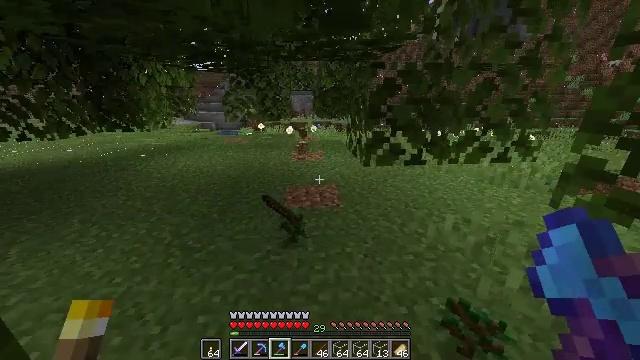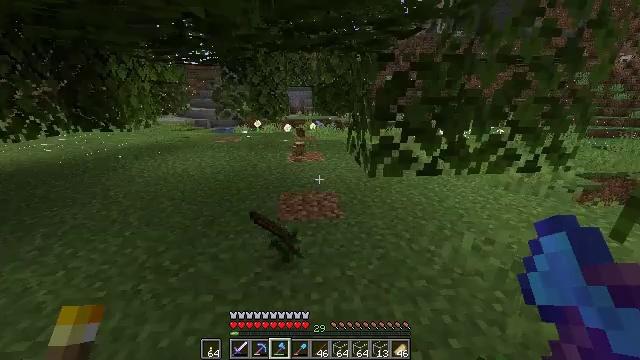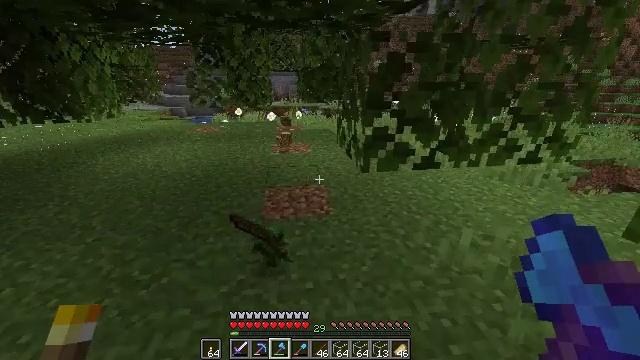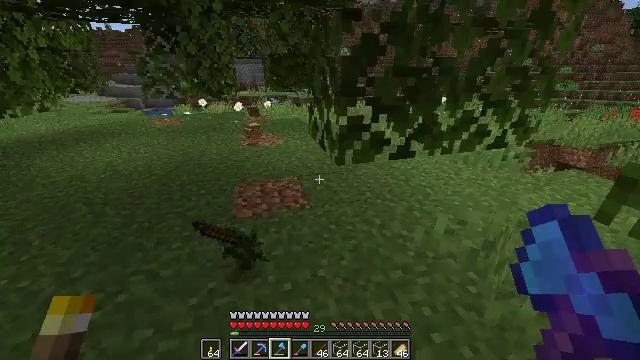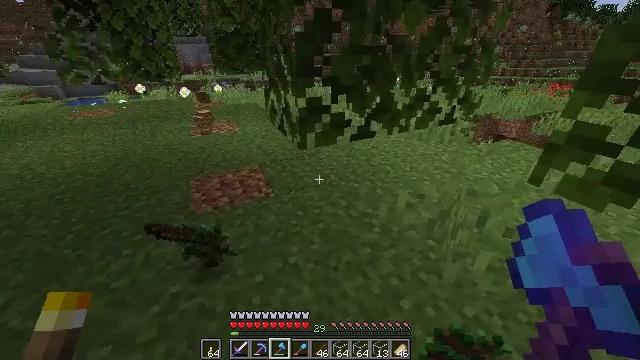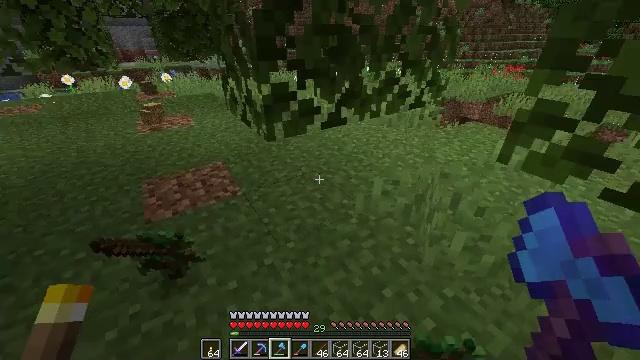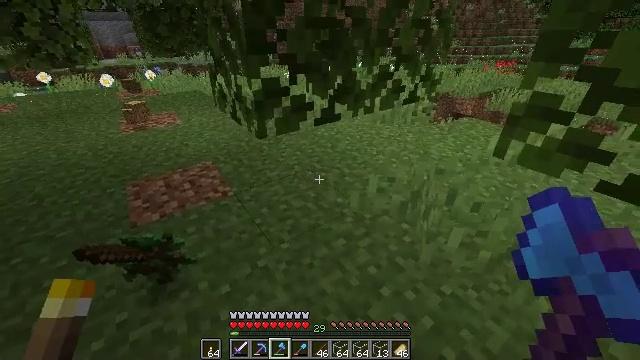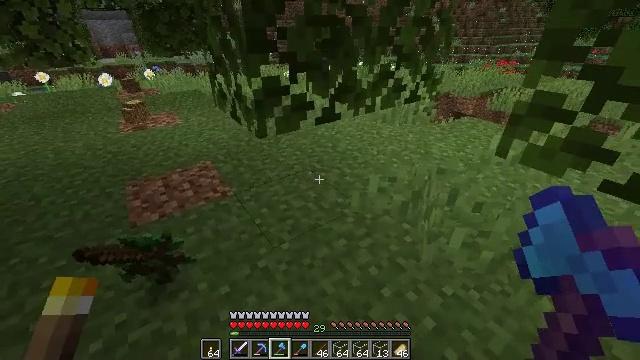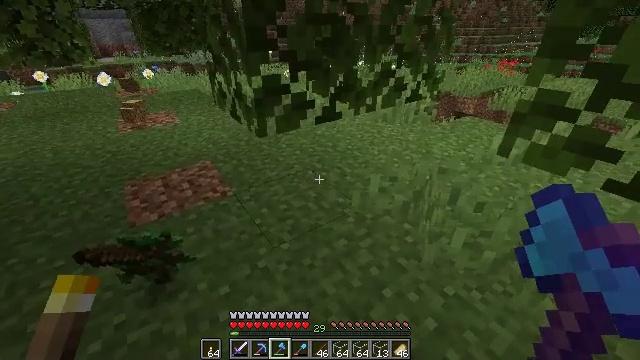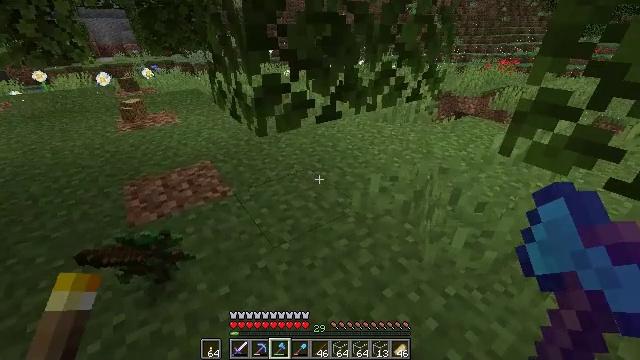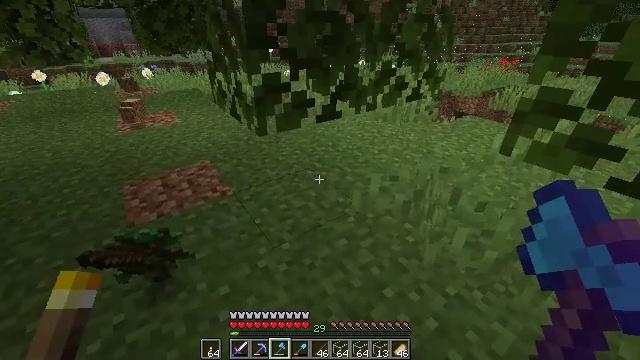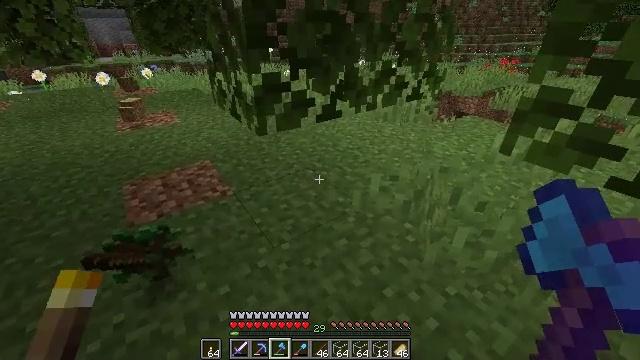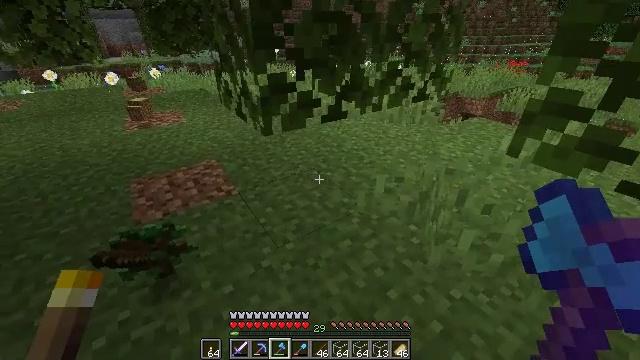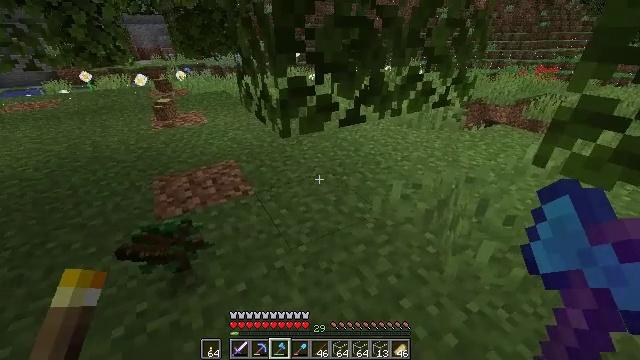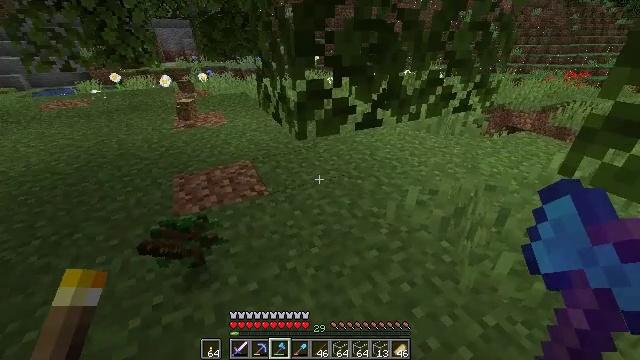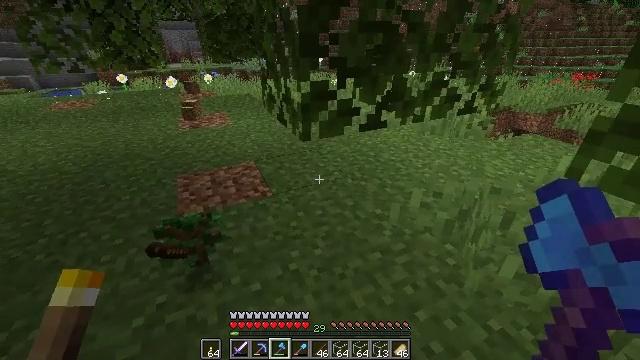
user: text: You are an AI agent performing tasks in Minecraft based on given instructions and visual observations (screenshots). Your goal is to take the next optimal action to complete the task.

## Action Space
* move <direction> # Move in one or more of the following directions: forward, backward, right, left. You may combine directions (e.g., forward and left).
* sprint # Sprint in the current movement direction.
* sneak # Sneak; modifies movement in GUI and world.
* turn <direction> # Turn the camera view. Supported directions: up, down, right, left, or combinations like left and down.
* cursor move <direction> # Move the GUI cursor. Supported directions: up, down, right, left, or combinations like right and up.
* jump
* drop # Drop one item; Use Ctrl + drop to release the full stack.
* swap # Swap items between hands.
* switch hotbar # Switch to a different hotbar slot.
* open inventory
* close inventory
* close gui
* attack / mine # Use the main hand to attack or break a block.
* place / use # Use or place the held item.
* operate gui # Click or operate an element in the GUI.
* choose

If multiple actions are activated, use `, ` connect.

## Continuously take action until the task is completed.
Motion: motion action
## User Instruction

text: Remove a book from the inventory.
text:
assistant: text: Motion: move forward
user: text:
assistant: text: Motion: turn right and down
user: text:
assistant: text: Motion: turn right and down
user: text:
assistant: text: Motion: turn right and down
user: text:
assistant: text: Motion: turn right and down
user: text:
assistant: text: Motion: turn right
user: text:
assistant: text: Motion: no_op
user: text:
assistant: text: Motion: no_op
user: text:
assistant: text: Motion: no_op
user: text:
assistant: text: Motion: no_op
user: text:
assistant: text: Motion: no_op
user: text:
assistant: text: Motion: turn left
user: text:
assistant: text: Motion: turn left
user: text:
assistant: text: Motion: turn left
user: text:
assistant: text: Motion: no_op
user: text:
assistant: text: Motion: no_op
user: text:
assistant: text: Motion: no_op
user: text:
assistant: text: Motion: no_op
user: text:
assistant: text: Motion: no_op
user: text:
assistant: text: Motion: no_op
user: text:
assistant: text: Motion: no_op
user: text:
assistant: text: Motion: no_op
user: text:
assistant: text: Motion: no_op
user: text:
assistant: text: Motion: no_op
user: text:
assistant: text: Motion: no_op
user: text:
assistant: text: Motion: no_op
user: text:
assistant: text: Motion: turn left
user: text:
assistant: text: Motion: turn left
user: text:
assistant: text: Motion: turn left and up
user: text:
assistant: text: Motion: turn left and up